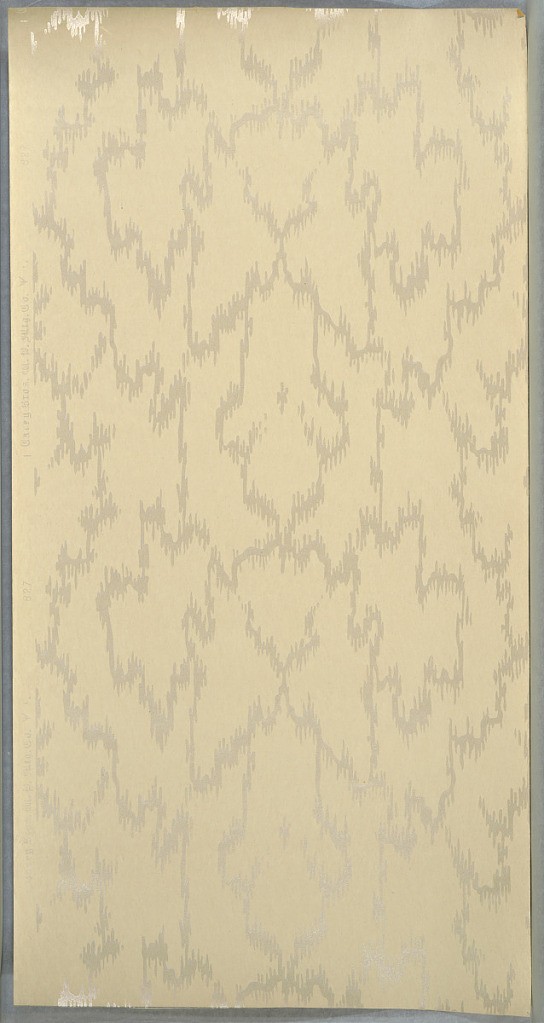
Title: Ceiling paper
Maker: Carey Bros. W.P. Mfg. Co., Philadelphia, Pennsylvania, founded 1882
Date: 1905–1915
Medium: Machine-printed paper, liquid mica
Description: White mica moire on cream ground.